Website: bh-photo
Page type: address-validator
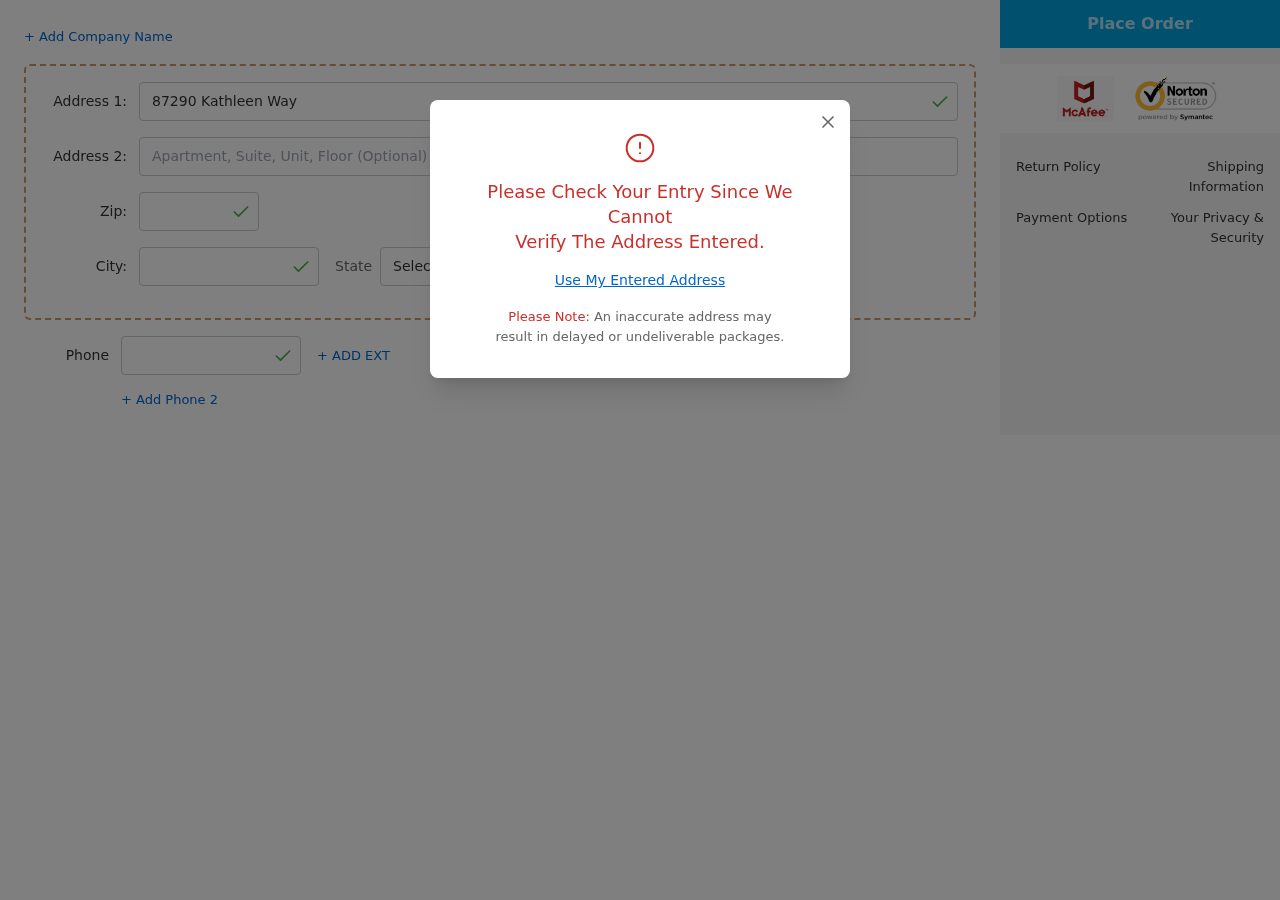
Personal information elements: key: PII_CITY
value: West Jacob
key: PII_PHONE
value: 2127052656
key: PII_POSTCODE
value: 86324
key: PII_STATE_ABBR
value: CO
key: PII_STREET
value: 87290 Kathleen Ways Apt. 559